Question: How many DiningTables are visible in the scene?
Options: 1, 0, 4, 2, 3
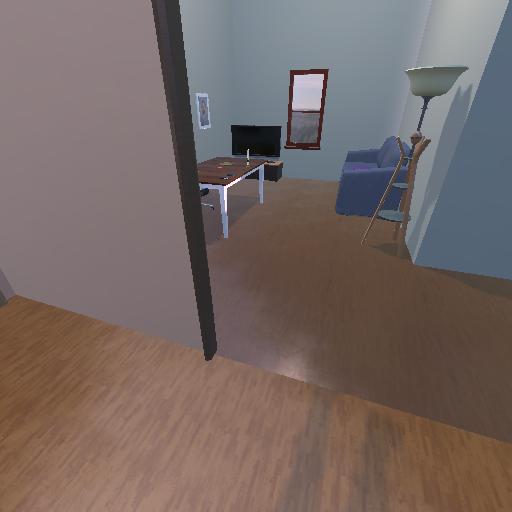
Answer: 1